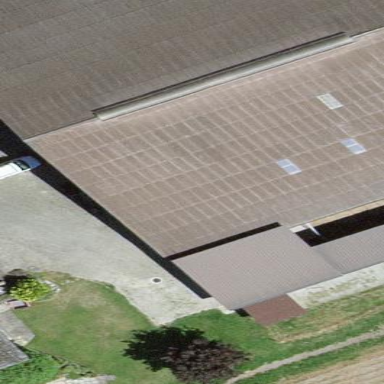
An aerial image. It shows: Barn.